На рисунке показана двойная наклонная плоскость $C$, расположенная на неподвижном шероховатом горизонтальном столе. Её масса $m_c=6.5~\text{кг}$, и на её верхней точке закреплён неподвижный блок, массу и трение в оси которого можно считать пренебрежимо малыми. Два груза $A$ и $B$ с массами $m_A=3.0~\text{кг}$ и $m_B=0.50~\text{кг}$ соответственно соединены лёгкой нерастяжимой верёвкой, перекинутой через блок. Изначально $A$, $B$ и $C$ удерживают в состоянии покоя, а верёвка натянута по обе стороны от блока. На $C$ начинает действовать горизонтальная сила $F=26.5~\text{Н}$, и в этот момент грузы отпускают. $C$ начинает скользить влево с ускорением $a=3.0~\frac{\text{м}}{\text{с}^2}$, а $B$ при этом не смещается по горизонтали относительно стола.
Найдите коэффициент трения $\mu$ между наклонной плоскостью $C$ и столом. Считайте, что $\alpha=37^{\circ}$, угол при вершине наклонной плоскости прямой, а ускорение свободного падения равно $g=10~\frac{\text{м}}{\text{с}^2}$.
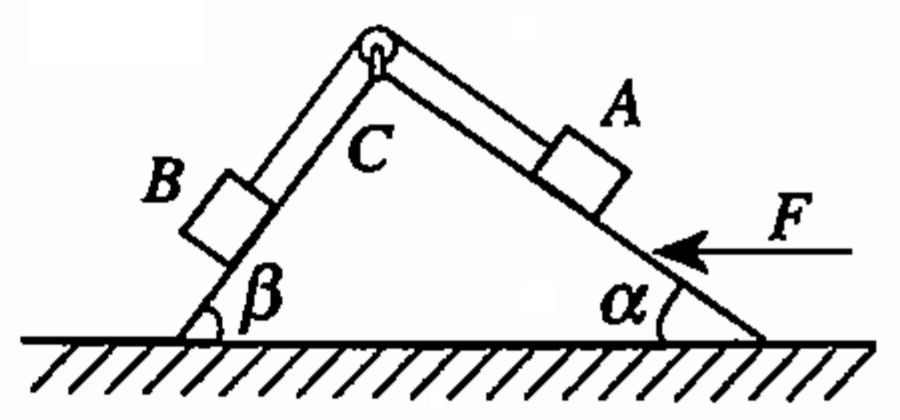
Ответ: \[\mu=\frac{10}{93}=0.11.\]
Темы:
T, Механика, Динамика, Китайские